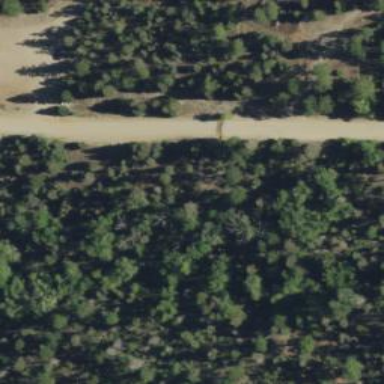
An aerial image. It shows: Unclassified road.